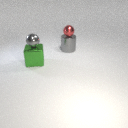
small red metal sphere above large gray metal cylinder